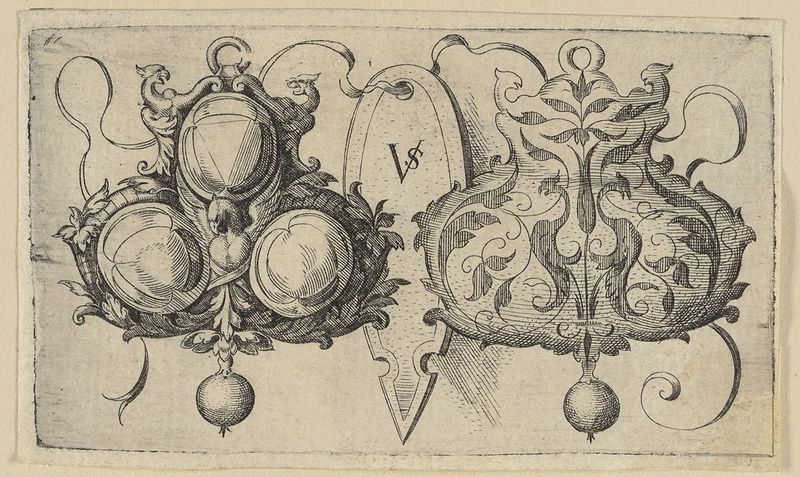
Titel: Vorder- und Rückseite eines Anhängers, Blatt aus einer Folge von Goldschmiedearbeiten
Künstler: Virgil Solis
Standort: Hamburg
Institution: Museum für Kunst und Gewerbe Hamburg
Schlagwörter: adler, schmuck, zeichnung, band, perle, renaissance, papier, grafik, graphik, floral, fotografie, photographie, druckgraphik, druckgrafik, stich, kunstgewerbe, wappen, emblem, kupferstich, kunsthandwerk, halbedelsteine, goldschmiedearbeit, gerippt, juwelen, reproduktionen, maureske, vs, industriedesign, druckerzeugnisse, pflanzenornamente, tierornamente, ornamentstich, vorlageblätter